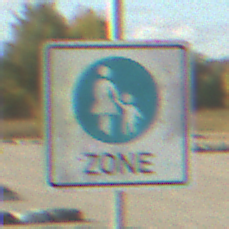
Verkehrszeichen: BeginnFussgaengerzone
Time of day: MorningAfternoon
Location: Outdoor (RoadRail)
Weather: PartlyCloudy
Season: NotSpecified
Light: Natural